Field crop: maize
Growth stage: 2
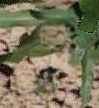
Species: maize